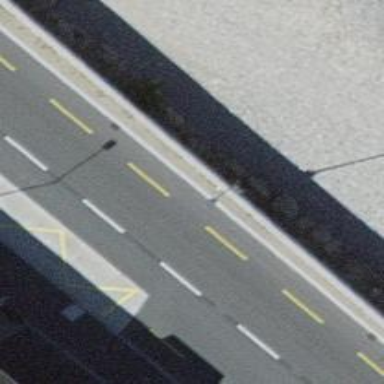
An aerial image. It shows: Public transport stop position.